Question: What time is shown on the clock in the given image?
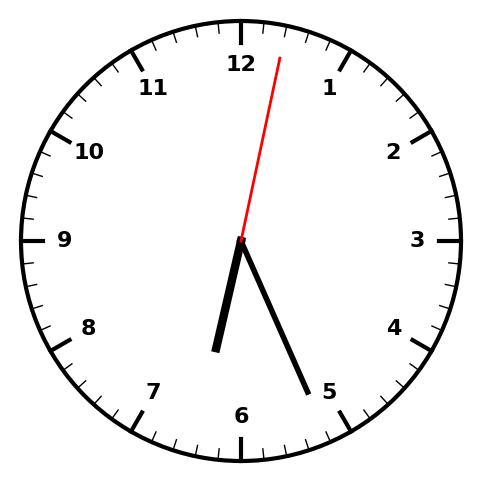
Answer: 06:26:02